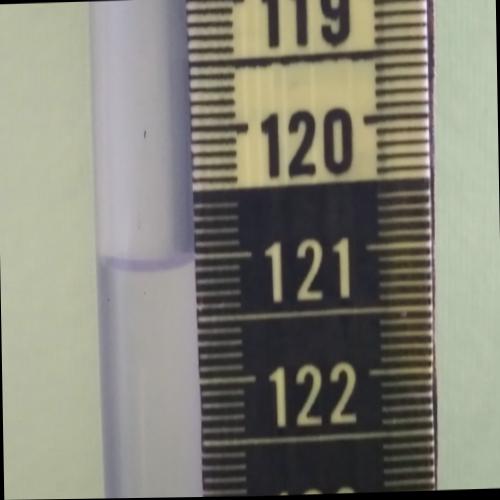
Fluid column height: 121.1 cm